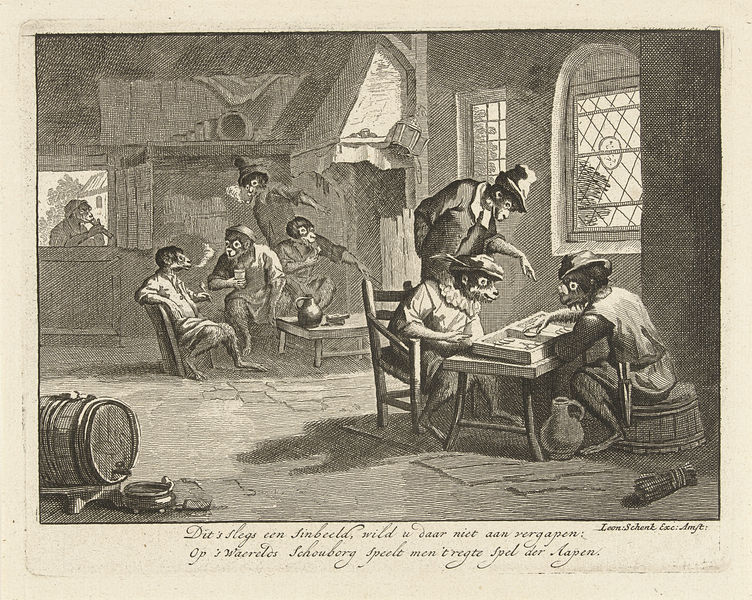
Titel: Apen in een herberg
Künstler: Leonard Schenk
Standort: Amsterdam
Institution: Rijksmuseum
Schlagwörter: bar, fenster, holz, hüte, stuhl, tisch, gespräch, trinken, kleidung, mühle, kamin, unterhaltung, karikatur, wein, kaffee, spiel, maske, bier, fass, karaffe, kelidung, affen, sinnbild, bierfass, brettspiel, leon, backgammon, schenk, schouborg, spiel der affen, flötte, affen als menschen